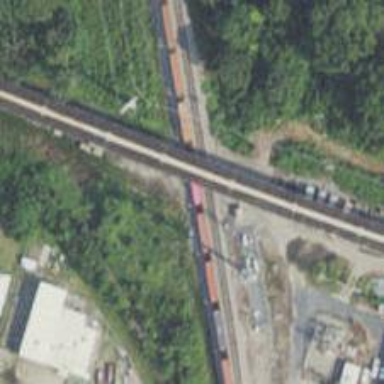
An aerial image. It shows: Bridge for light rail railway electrified with contact line.